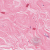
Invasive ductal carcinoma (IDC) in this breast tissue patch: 0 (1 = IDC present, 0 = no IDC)